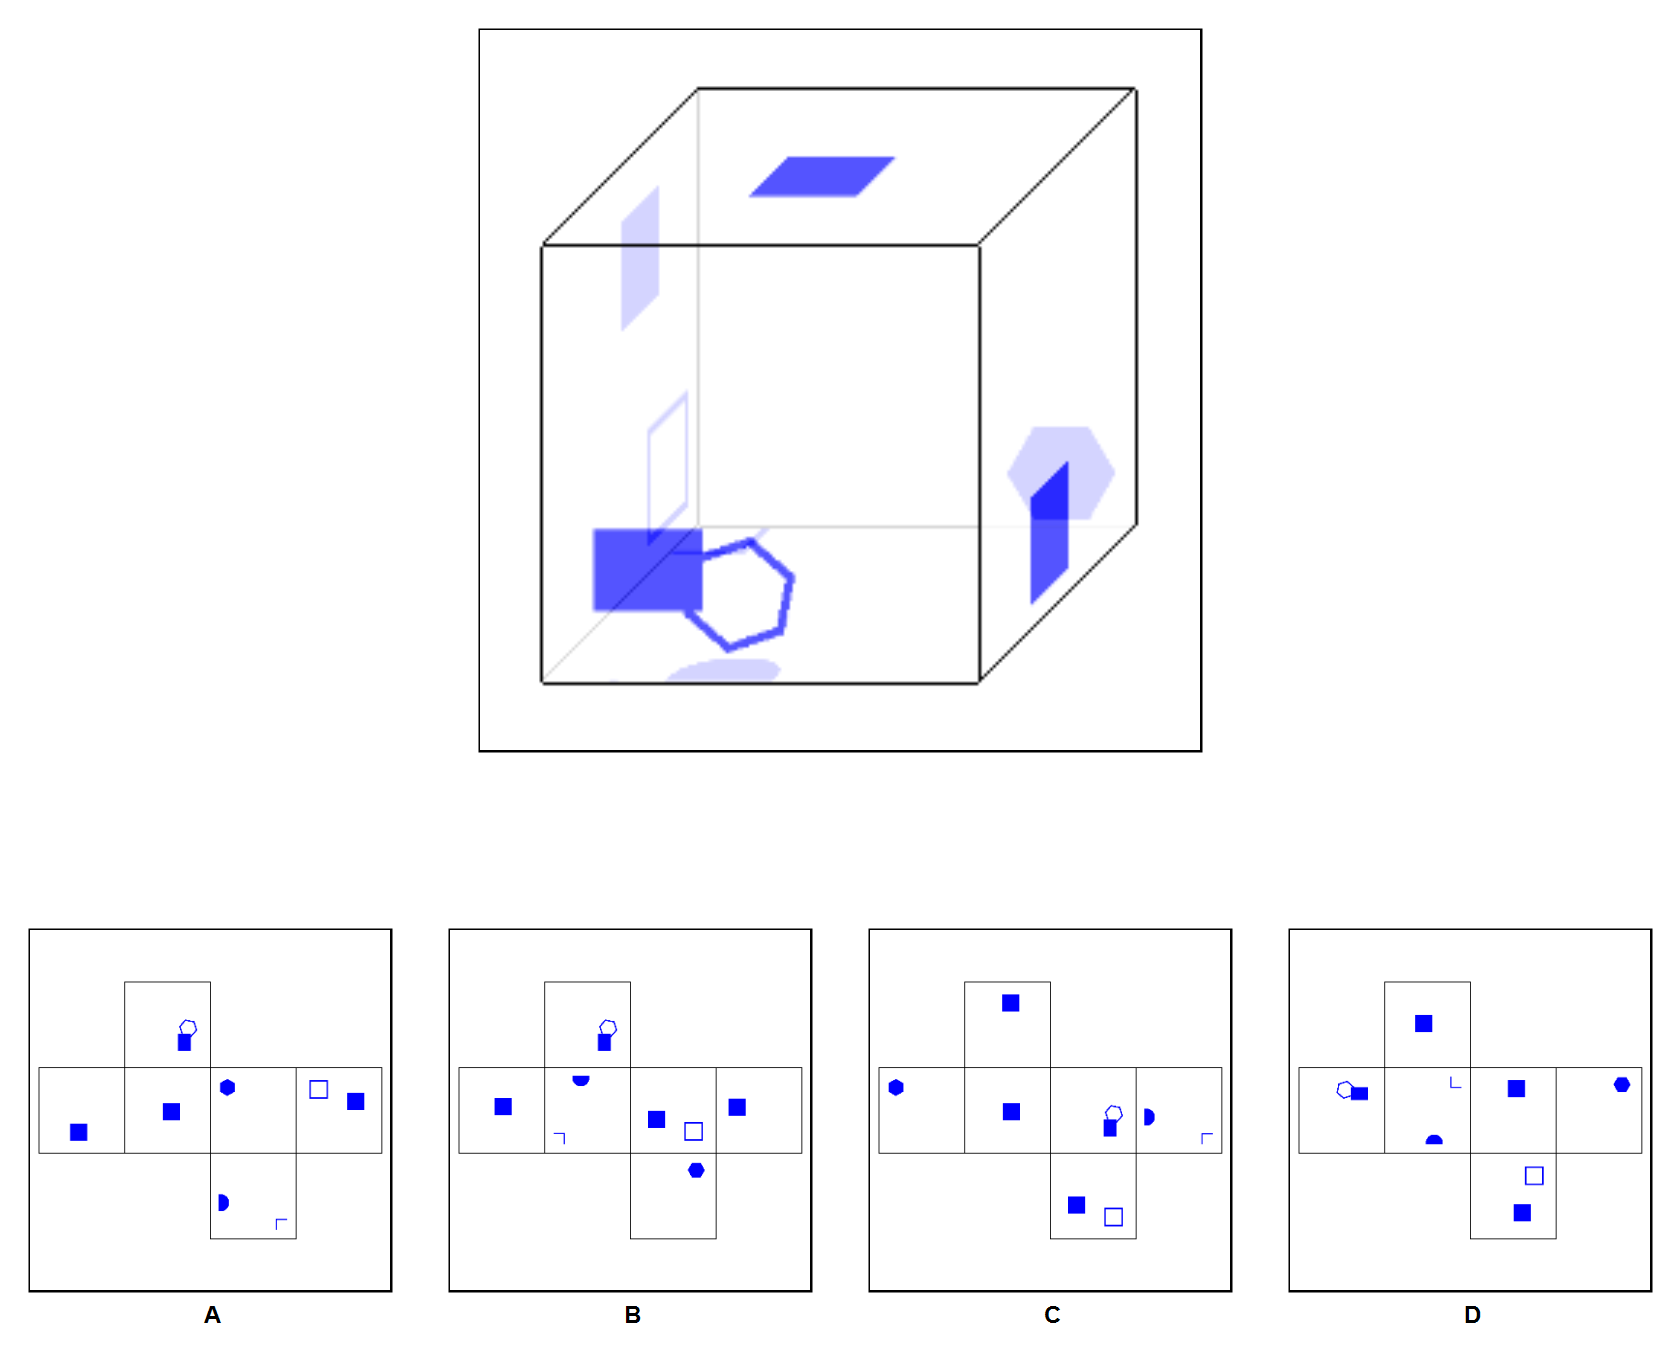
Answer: C